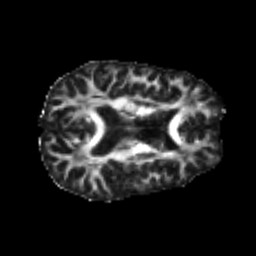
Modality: FA
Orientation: axial
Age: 25
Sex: male
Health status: healthy
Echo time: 0.074 s